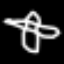
Label: airplane